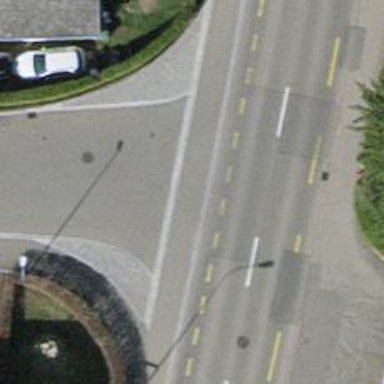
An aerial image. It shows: Asphalt sidewalk.